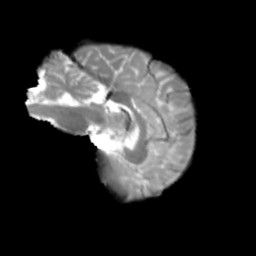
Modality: T2w
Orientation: sagittal
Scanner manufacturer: siemens
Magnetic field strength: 3 T
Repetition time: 4 s
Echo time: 0.0594 s